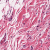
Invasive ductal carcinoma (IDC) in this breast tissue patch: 0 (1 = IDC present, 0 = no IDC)